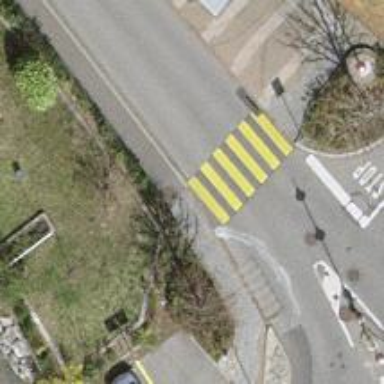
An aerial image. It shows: Zebra crossing on the road.